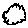
Label: cloud